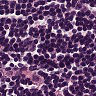
Metastatic tissue present: no